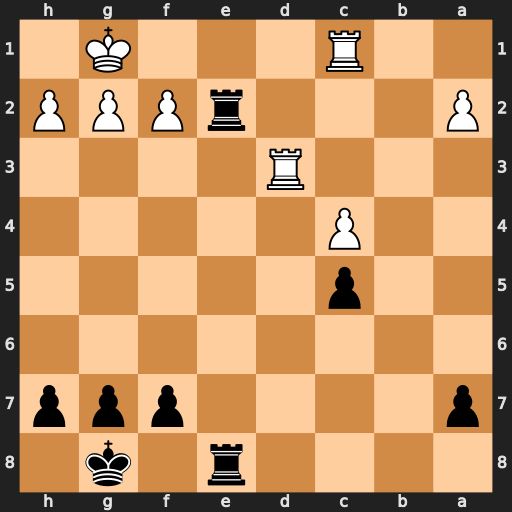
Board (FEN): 4r1k1/p4ppp/8/2p5/2P5/3R4/P3rPPP/2R3K1
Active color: b
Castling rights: -
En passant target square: -
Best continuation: Re1+ Rxe1 Rxe1#